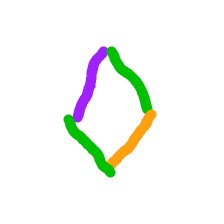
Shape: rhombus